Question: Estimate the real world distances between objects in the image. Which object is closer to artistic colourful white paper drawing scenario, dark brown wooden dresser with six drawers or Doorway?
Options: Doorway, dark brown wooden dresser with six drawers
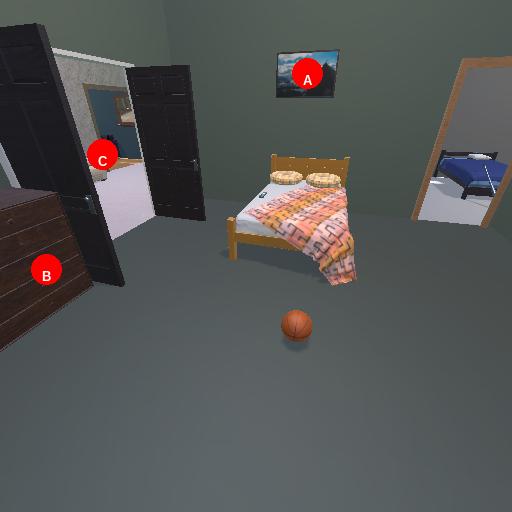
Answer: Doorway